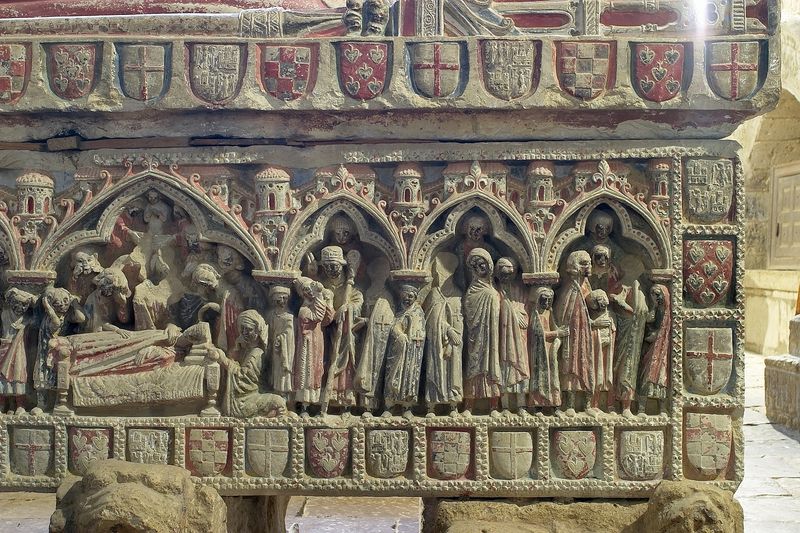
Titel: Santa Maria de Villacazar
Standort: Villacázar de Sirga, Santa Maria de Villacazar (EU - E)
Schlagwörter: felsen, menschen, ausschnitt, männer, rot, stein, tot, trauer, kirche, relief, farbig, bogen, bett, liegend, bögen, kreuz, knien, wappen, prozession, maria, marientod, nischen, trauerzug